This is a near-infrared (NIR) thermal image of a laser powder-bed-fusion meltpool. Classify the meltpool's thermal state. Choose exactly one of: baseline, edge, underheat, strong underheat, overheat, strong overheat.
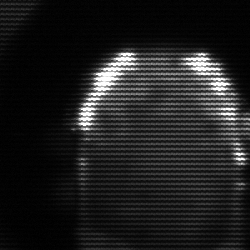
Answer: baseline